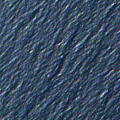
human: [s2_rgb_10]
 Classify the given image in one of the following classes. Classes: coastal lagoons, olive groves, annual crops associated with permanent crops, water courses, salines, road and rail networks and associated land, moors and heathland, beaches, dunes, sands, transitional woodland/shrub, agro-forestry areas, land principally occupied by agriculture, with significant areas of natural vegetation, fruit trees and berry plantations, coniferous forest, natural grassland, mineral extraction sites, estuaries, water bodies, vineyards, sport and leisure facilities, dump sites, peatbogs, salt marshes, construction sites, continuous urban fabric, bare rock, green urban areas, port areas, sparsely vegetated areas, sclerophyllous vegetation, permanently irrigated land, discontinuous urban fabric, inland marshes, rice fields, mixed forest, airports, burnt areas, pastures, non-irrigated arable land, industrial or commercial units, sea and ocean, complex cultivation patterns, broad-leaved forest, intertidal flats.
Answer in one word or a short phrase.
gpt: sea and ocean